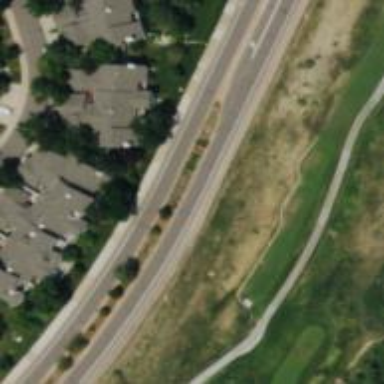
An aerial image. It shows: Grassy area designated as golf tee.